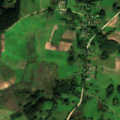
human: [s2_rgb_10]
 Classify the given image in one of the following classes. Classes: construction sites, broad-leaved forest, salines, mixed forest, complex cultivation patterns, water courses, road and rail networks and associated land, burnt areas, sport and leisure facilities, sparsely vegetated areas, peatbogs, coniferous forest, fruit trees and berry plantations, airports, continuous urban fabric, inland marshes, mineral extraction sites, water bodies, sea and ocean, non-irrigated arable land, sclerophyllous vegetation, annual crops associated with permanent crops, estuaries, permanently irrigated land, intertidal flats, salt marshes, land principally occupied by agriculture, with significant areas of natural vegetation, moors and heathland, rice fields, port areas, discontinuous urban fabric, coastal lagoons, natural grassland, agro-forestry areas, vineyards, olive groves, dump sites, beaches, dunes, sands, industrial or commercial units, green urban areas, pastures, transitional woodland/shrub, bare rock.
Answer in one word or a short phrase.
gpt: pastures, complex cultivation patterns, land principally occupied by agriculture, with significant areas of natural vegetation